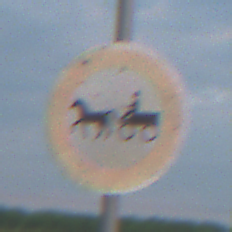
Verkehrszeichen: VerbotGespannfuhrwerke
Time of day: SunriseSunset
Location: Outdoor (Nature)
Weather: PartlyCloudy
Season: NotSpecified
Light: Natural